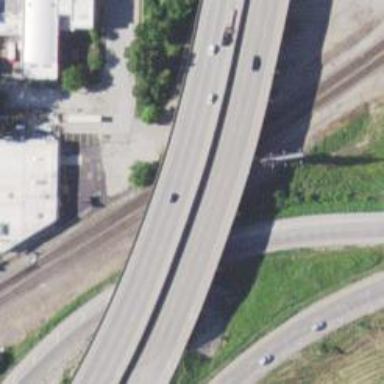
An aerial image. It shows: Bridge over motorway.